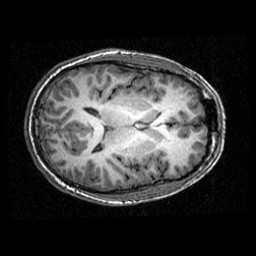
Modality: T1w
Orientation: axial
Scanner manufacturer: ge
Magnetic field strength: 3 T
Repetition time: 0.00904 s
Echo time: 0.00184 s